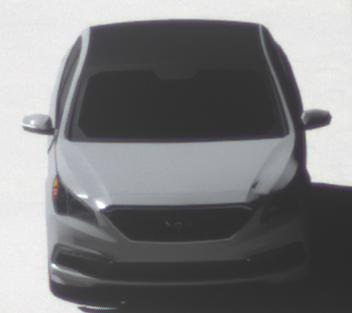
Make: Hyundai
Model: Sonata
Detailed model: Gen. 7
Model produced from: 2015
Model produced until: 2017
Doors: 4
Color: gray
Road condition: dry road
Daytime: midday
Contrast: high contrast